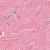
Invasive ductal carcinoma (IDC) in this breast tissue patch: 0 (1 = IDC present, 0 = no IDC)